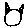
Label: cat